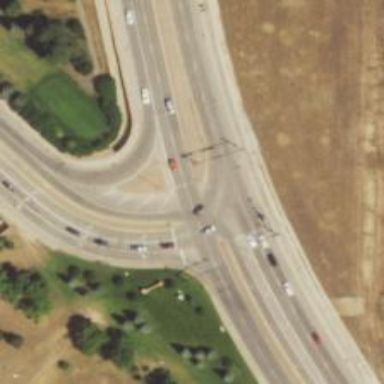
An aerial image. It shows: Trunk link highway.